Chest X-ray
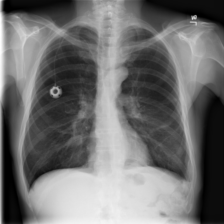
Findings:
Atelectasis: negative
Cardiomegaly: negative
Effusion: negative
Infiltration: negative
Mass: negative
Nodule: negative
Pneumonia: negative
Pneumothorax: negative
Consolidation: negative
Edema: negative
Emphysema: negative
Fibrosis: negative
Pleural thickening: negative
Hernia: negative